Field crop: maize
Growth stage: 2
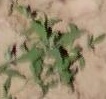
Species: atriplex